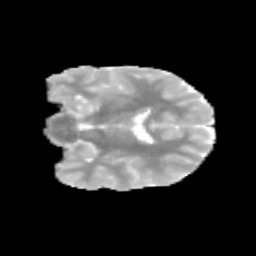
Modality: MD
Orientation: coronal
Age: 12
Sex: male
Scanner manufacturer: siemens
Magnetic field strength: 3 T
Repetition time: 3.8 s
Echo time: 0.07 s